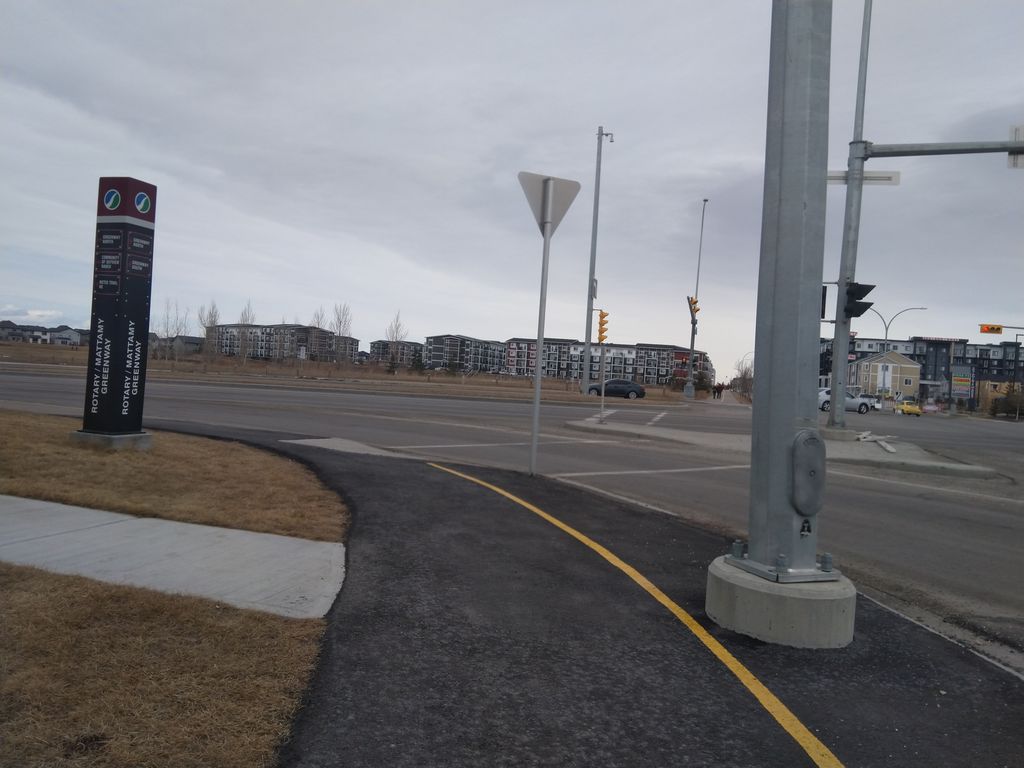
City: calgary